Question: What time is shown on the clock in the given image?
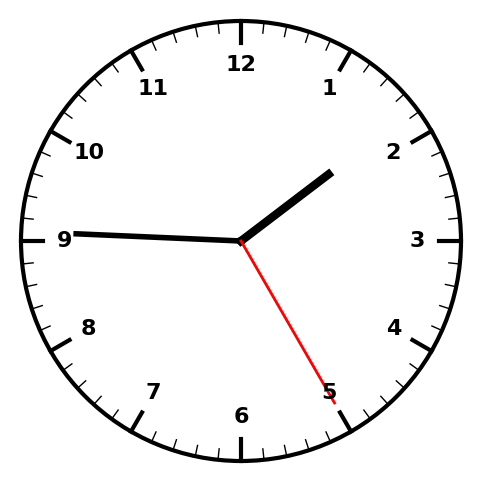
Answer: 01:45:25